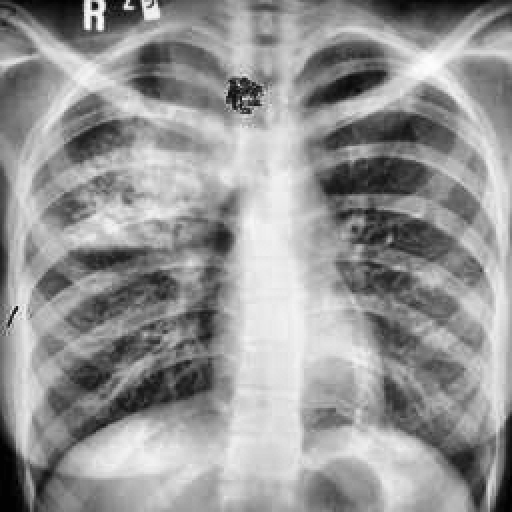
Finding: TUBERCULOSIS